Question: I recently upgraded to using ReSharper 5 (currently in beta). I noticed that in ASP.Net MVC projects, ReSharper underlines in red all of the return statements inside a controller:

I personally find this pretty annoying because it looks like an error. Clicking on the underlined text doesn't offer any help (ie, a lightbulb). I don't see an option to change the styling of this text in 'Environment -> Fonts and Colors', and so far it looks like the only way to disable it is to un-check the "Enable ASP.Net MVC References" in the 'ASP.Net -> Other' Re-Sharper options.
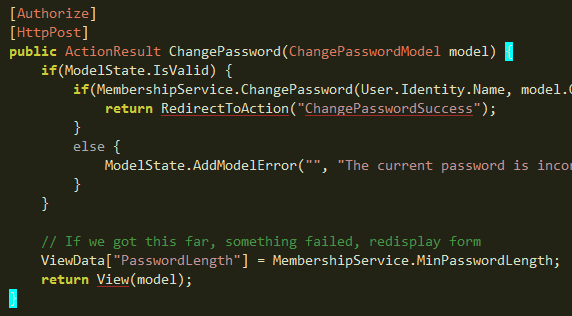
Answer: It's not red - it's brown. It matches color of string literals in standard VS color scheme.
To change it's color:
1. Install ReSharper 6+
2. Within Visual Studio navigate to Tools - Options - Environment - Fonts & Colors
3. Scroll down to ReSharper ASP.NET MVC * and change the Item foreground color (and Item background if you'd like) to whatever color suits you best. In your specific case you'll want to change the Item foreground of ReSharper ASP.NET MVC View.
If at the third step you can't find the ReSharper items you should reset the 'Fonts & Colors' cache manually by deleting the 'HKEY_CURRENT_USER\Software\Microsoft\VisualStudio\9.0\FontAndColors\Cache' key in the registry (You may have to delete the key located in '....0\...', too.)